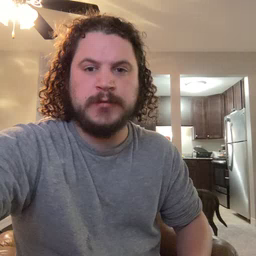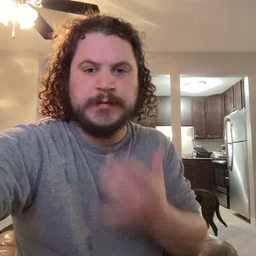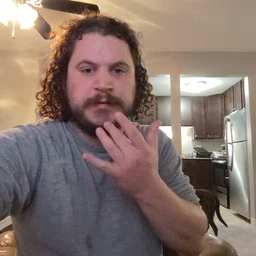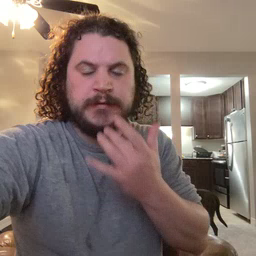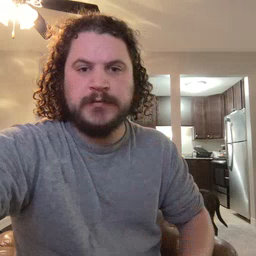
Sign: taste